Field crop: maize
Growth stage: 2
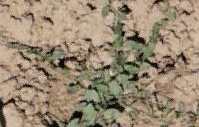
Species: convolvulus